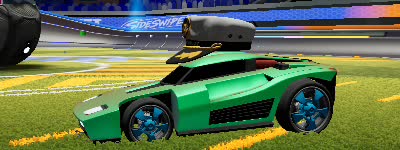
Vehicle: breakout